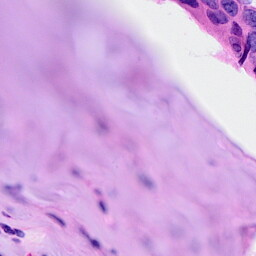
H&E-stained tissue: Breast